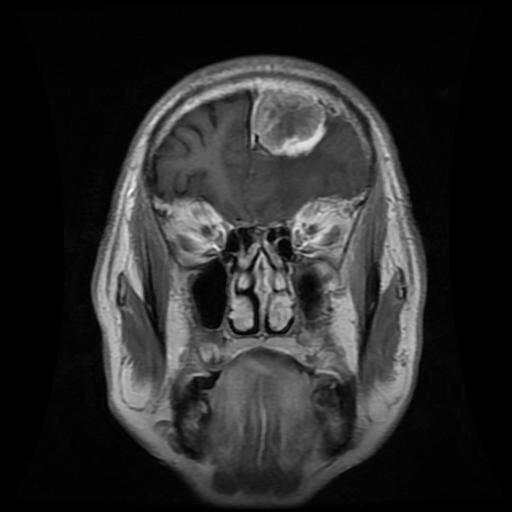
Label: meningioma